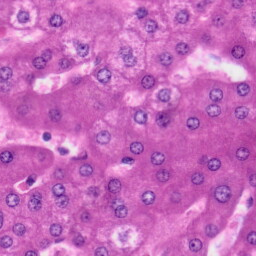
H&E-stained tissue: Liver